Question: Currently have a problem with some DIVs overlapping their containing DIVs. See image below (the 3 products at the bottom):

All the body content of the page is held within the #content DIV:
'''
div#content {
width: 960px;
float: left;
background-image: url("../img/contentBg.png");
background-repeat: repeat;
margin-top: 10px;
line-height: 1.8em;
border-top: 8px solid #5E88A2;
padding: 10px 15px 10px 15px;
}
'''
And here is the CSS for the product boxes within the #content div:
'''
.upper {
text-transform: uppercase;
}
.center {
text-align: center;
}
div#products {
float: left;
width: 100%;
margin-bottom: 25px;
}
div.productContainer {
float: left;
width: 265px;
font-size: 1em;
margin-left: 50px;
height: 200px;
padding-top: 25px;
text-align: right;
}
div.product {
float: left;
width: 200px;
}
div.product p {
}
div.product a {
display: block;
}
div.product img {
float: left;
}
div.product img:hover {
opacity: 0.8;
filter: alpha(opacity = 80);
}
div.transparent {
opacity: 0.8;
filter: alpha(opacity = 80);
}
'''
And here is the HTML for the boxes:
'''
<div class="productContainer">
<div class="product">
<h2 class="upper center">A2 Print</h2>
<a href='../edit/?productId=5&amp;align=v' class='upper'> <img src="../../wflow/tmp/133703b808c91b8ec7e7c7cdf19320b7A2-Print.png" alt="Representation of image printed at A2 Print through Website." /></a>
<p class="upper">16.5 inches x 23.4 inches<br /><strong>&pound;15.99</strong></p>
<p class="upper smaller"><em><span><span class="yes">Yes</span> - your picture quality is high enough for this size</span> </em></p>
<p><a href='../edit/?productId=5&amp;align=v' class='upper'><span>Select</span></a></p>
</div>
</div>
<div class="productContainer">
<div class="product transparent">
<h2 class="upper center">A1 Print</h2>
<a href='../edit/?productId=11&amp;align=v' class='upper'> <img src="../../wflow/tmp/133703b808c91b8ec7e7c7cdf19320b7A1-Print.png" alt="Representation of image printed at A1 Print through Website." /></a>
<p class="upper">23.4 inches x 33.1 inches<br /><strong>&pound;19.99</strong></p>
<p class="upper smaller"><em><span><span class="no">Warning</span> - your picture quality may not be sufficient for this size</span> </em></p>
<p><a href='../edit/?productId=11&amp;align=v' class='upper'><span>Select</span></a></p>
</div>
</div>
<div class="productContainer">
<div class="product transparent">
<h2 class="upper center">Poster Print (60cm x 80cm)</h2>
<a href='../edit/?productId=12&amp;align=v' class='upper'> <img src="../../wflow/tmp/133703b808c91b8ec7e7c7cdf19320b7Poster-Print-(60cm-x-80cm).png" alt="Representation of image printed at Poster Print (60cm x 80cm) through Website." /></a>
<p class="upper">23.6 inches x 31.5 inches<br /><strong>&pound;13.95</strong></p>
<p class="upper smaller"><em><span><span class="no">Warning</span> - your picture quality may not be sufficient for this size</span> </em></p>
<p><a href='../edit/?productId=12&amp;align=v' class='upper'><span>Select</span></a></p>
</div>
</div>
'''
Any idea what could be causing these DIVs to overlap? What I'd like is for all the boxes to fit within the #container div as expected. It's driving me crazy!
Cheers
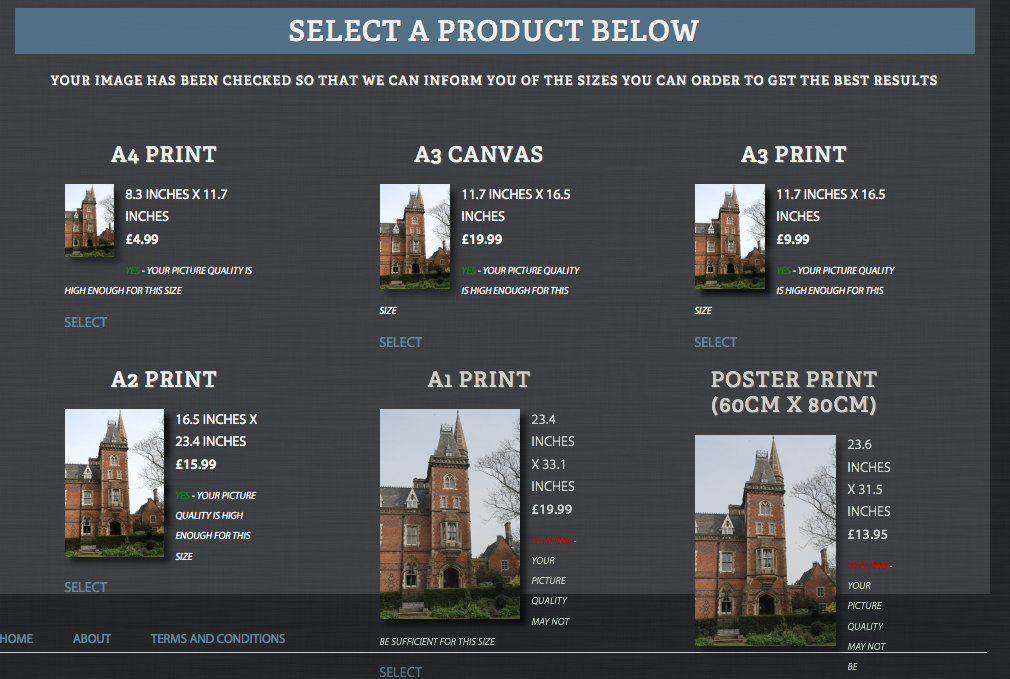
Answer: Did you try to set to the footer
'''
clear:both;
'''
Also, set to the #content
'''
overflow:hidden;
'''